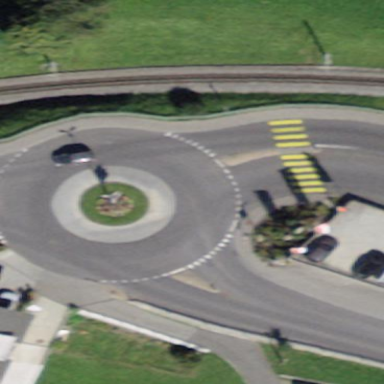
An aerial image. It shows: Secondary road leading to roundabout.